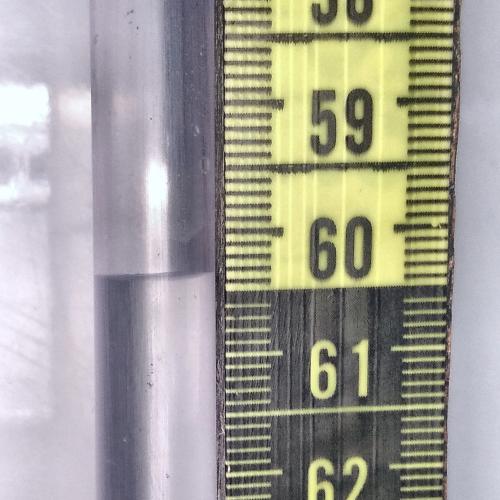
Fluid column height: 60.3 cm